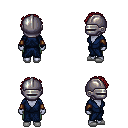
a pixel art fantasy rpg character, female body template, dark elf, purple skin, blue robe, teal pants, brunette curly afro hairstyle, metal helm, leather bracers, white slippers, four views (front, back, left, right), 2x2 character sprite sheet, small pixel art, hard edges, no anti-aliasing